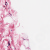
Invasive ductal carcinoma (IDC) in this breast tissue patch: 0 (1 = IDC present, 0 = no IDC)